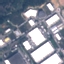
Land use / land cover class: Industrial